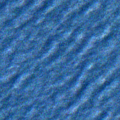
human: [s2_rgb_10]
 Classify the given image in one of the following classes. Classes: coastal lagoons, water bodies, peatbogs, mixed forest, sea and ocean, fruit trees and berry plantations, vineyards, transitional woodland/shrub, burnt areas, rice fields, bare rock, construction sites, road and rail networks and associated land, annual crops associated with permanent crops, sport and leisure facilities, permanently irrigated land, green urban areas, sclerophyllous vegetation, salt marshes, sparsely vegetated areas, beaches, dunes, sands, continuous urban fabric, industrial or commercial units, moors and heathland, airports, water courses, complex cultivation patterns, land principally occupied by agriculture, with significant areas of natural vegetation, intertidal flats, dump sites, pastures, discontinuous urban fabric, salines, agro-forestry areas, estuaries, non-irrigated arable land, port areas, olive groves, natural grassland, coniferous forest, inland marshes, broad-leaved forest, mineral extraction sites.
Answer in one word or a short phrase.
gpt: sea and ocean